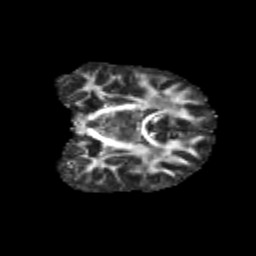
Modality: FA
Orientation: coronal
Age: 11
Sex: female
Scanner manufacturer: siemens
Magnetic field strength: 3 T
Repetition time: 3.8 s
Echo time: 0.07 s